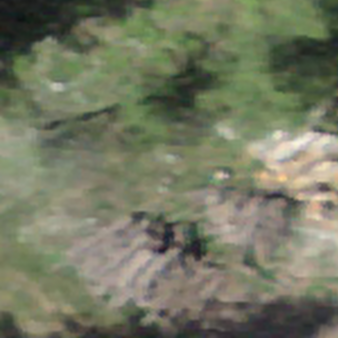
Label: other